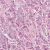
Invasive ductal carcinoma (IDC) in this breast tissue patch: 1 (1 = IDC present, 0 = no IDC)